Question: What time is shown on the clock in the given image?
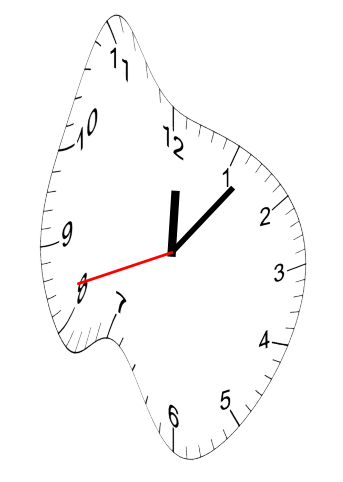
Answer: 12:06:42